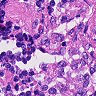
Metastatic tissue present: no